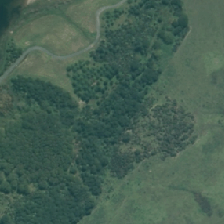
Land cover: grose_broom